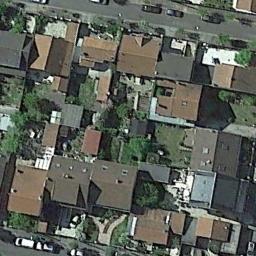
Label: dense_residential